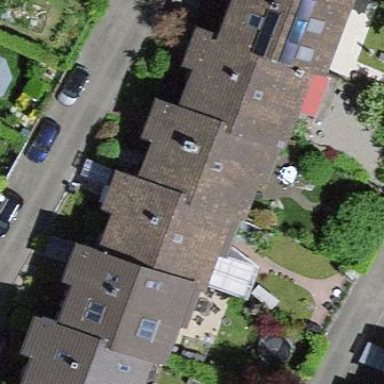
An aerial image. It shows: Terrace building.